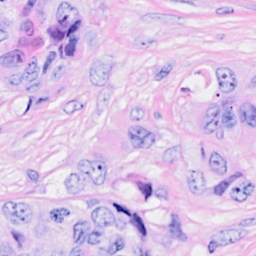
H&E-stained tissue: Breast